Field crop: maize
Growth stage: 2
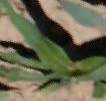
Species: maize